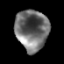
Tissue: prostate
Cell type: Epithelial cells
Senescence score: 0.3423
Nuclear area (px): 1305
Mean DAPI intensity: 111.552